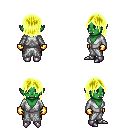
a pixel art fantasy rpg character, female body template, orc, green skin, white robe, gold greaves, gold long bangs hairstyle, gold gloves, metal boots, four views (front, back, left, right), 2x2 character sprite sheet, small pixel art, hard edges, no anti-aliasing